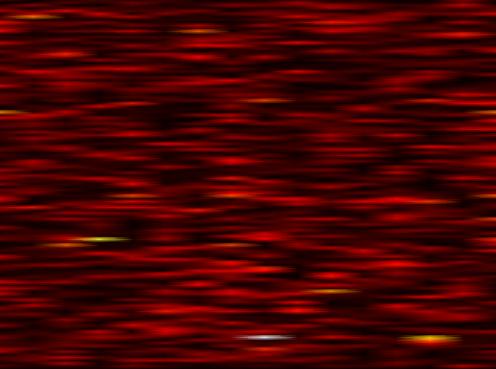
Label: UFMC